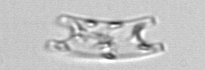
Label: Eucampia